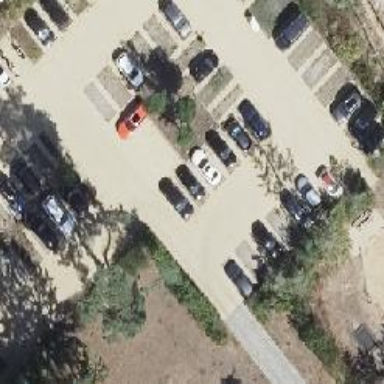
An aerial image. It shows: Road serving as parking aisle.